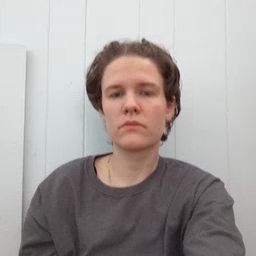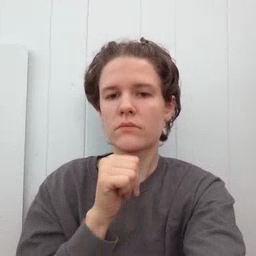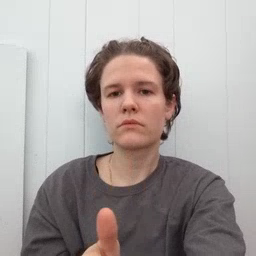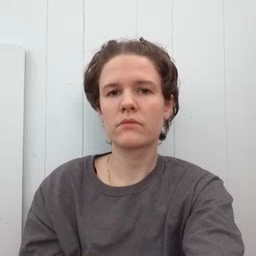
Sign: not